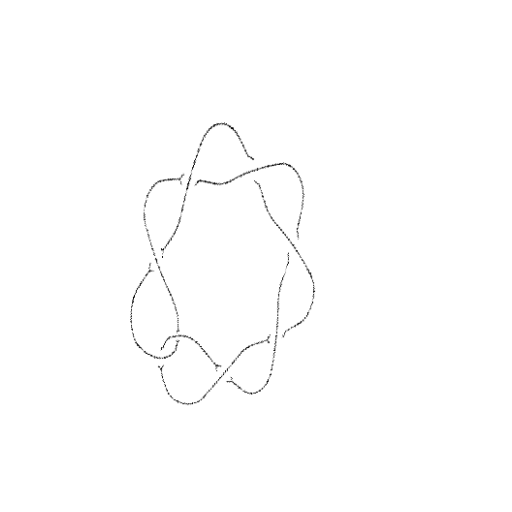
Crossing number: 8